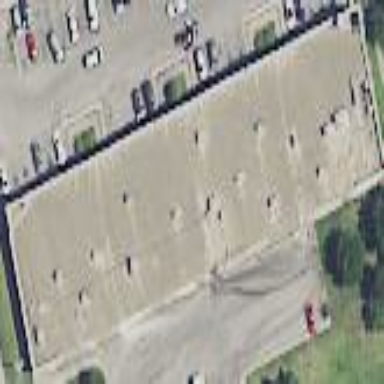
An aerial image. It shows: Strip mall building.